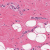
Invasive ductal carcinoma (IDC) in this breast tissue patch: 0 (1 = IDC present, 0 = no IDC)